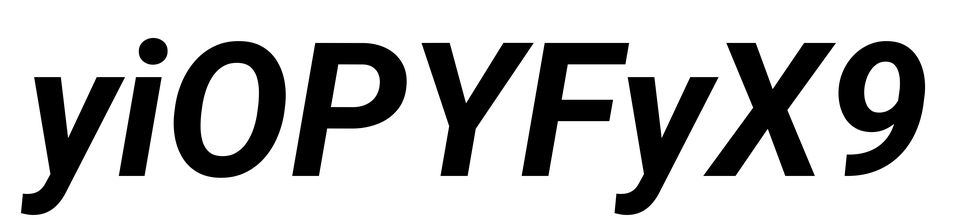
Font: Roboto-Italic_Bold_Italic